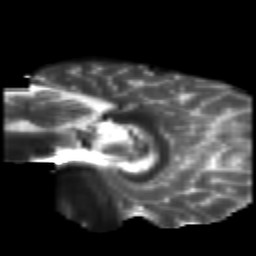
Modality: T2w
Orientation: sagittal
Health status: healthy
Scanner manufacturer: siemens
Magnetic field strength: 3 T
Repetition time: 10 s
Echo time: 0.092 s